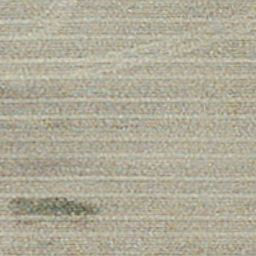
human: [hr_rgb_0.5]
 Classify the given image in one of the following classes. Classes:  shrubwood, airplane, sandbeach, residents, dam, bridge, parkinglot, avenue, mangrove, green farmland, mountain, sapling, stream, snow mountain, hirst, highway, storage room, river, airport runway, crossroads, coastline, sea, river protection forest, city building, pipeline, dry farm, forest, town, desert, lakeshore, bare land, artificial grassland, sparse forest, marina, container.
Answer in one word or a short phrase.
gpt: dry farm